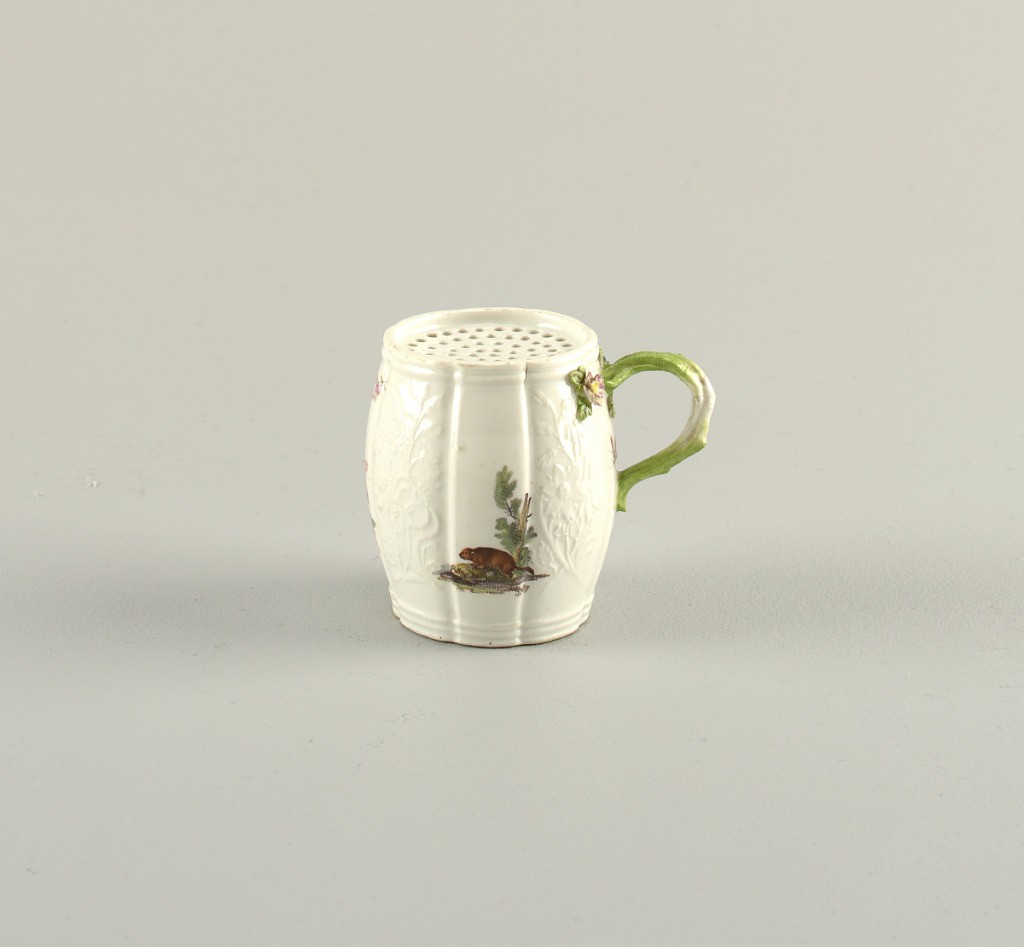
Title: Pounce Pot (Sandstreuer)
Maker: Meissen Porcelain Manufactory, German, active from 1710 to the present
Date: mid- 18th century
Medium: hard paste porcelain, vitreous enamel
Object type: pounce pot
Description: Pounce pot/sand shaker painted with birds and beaver.